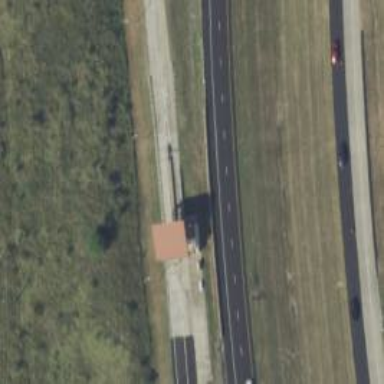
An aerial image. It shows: Toll gantry on the road.